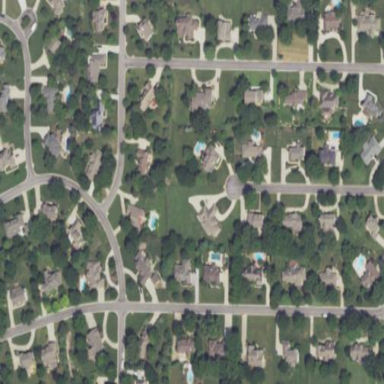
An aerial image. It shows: Residential area composed of single-family homes.